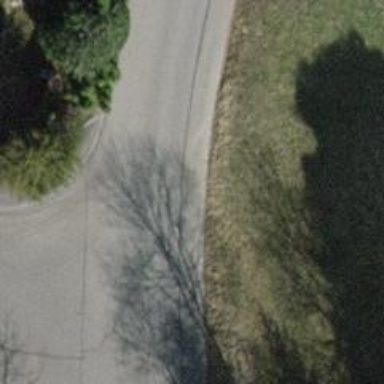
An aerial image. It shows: Raised kerb.